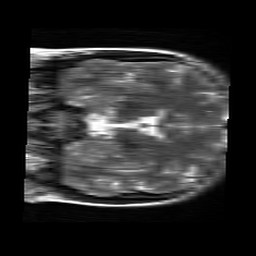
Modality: T2w
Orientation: coronal
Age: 21
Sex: female
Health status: healthy
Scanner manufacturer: siemens
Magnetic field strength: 3 T
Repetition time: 4.01 s
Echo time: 0.116 s